Interaction volume radius: 5 \u00c5
Interaction volume height: 10 \u00c5
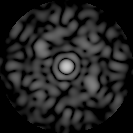
Disorder parameter: 0.6901